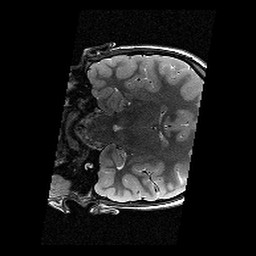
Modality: T2w
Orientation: coronal
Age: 11
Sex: female
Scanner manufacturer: siemens
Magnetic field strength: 3 T
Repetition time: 9.23 s
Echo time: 0.067 s